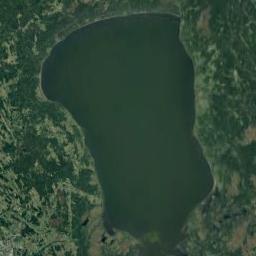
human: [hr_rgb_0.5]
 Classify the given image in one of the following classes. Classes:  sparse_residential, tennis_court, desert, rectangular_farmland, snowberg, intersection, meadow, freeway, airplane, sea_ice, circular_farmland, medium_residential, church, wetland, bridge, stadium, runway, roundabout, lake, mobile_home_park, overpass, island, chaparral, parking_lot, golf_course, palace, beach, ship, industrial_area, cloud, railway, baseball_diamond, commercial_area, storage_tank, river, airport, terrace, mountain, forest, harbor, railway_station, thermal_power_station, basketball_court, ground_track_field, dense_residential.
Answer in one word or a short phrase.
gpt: lake